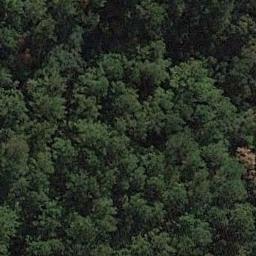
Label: forest